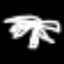
Label: palm tree